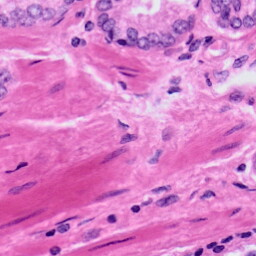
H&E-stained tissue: Prostate